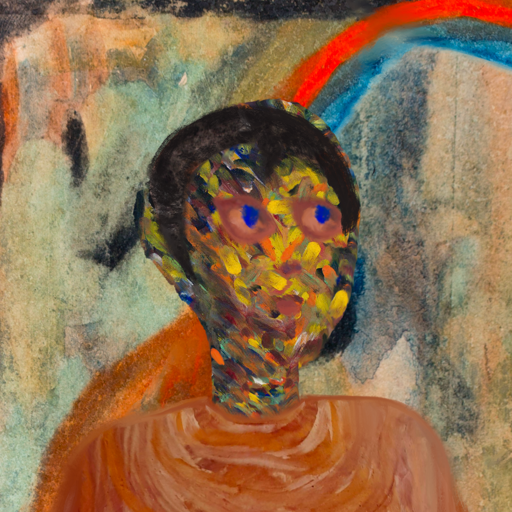
Background: Childish, Head And Neck Side: An_Impression, Face Side: Mother_And_Son_Mother, Bust: Pious_Lady, Hair Side: Roy_Bahadur, Head Accessory: Blank, Second Necklace: Blank, Necklace: Blank, Baby: Blank